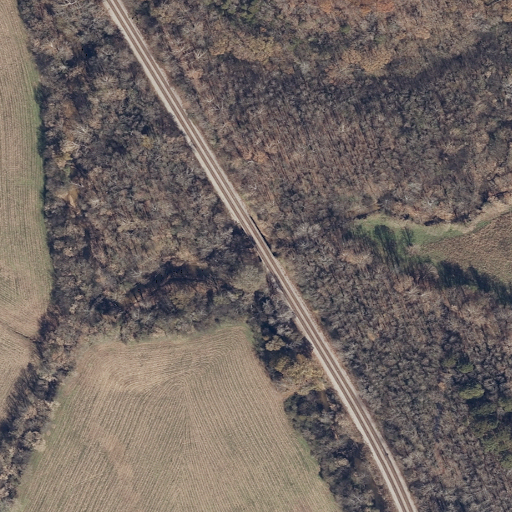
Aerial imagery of depression(s) in Alabama named Wilhite Cove containing pasture, woody wetlands, deciduous forest, shrub, and herbaceous wetlands